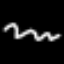
Label: squiggle